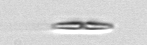
Label: pennate